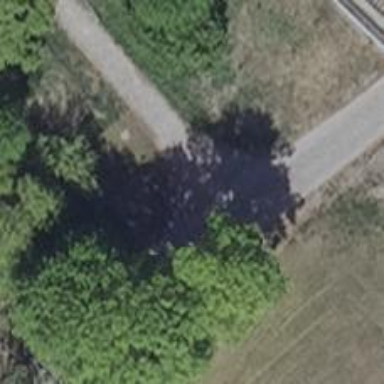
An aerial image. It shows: Unclassified road.